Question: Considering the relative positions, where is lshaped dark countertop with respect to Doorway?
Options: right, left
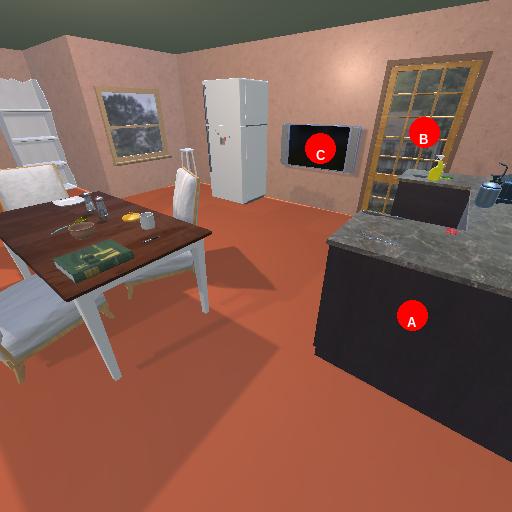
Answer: right